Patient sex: M
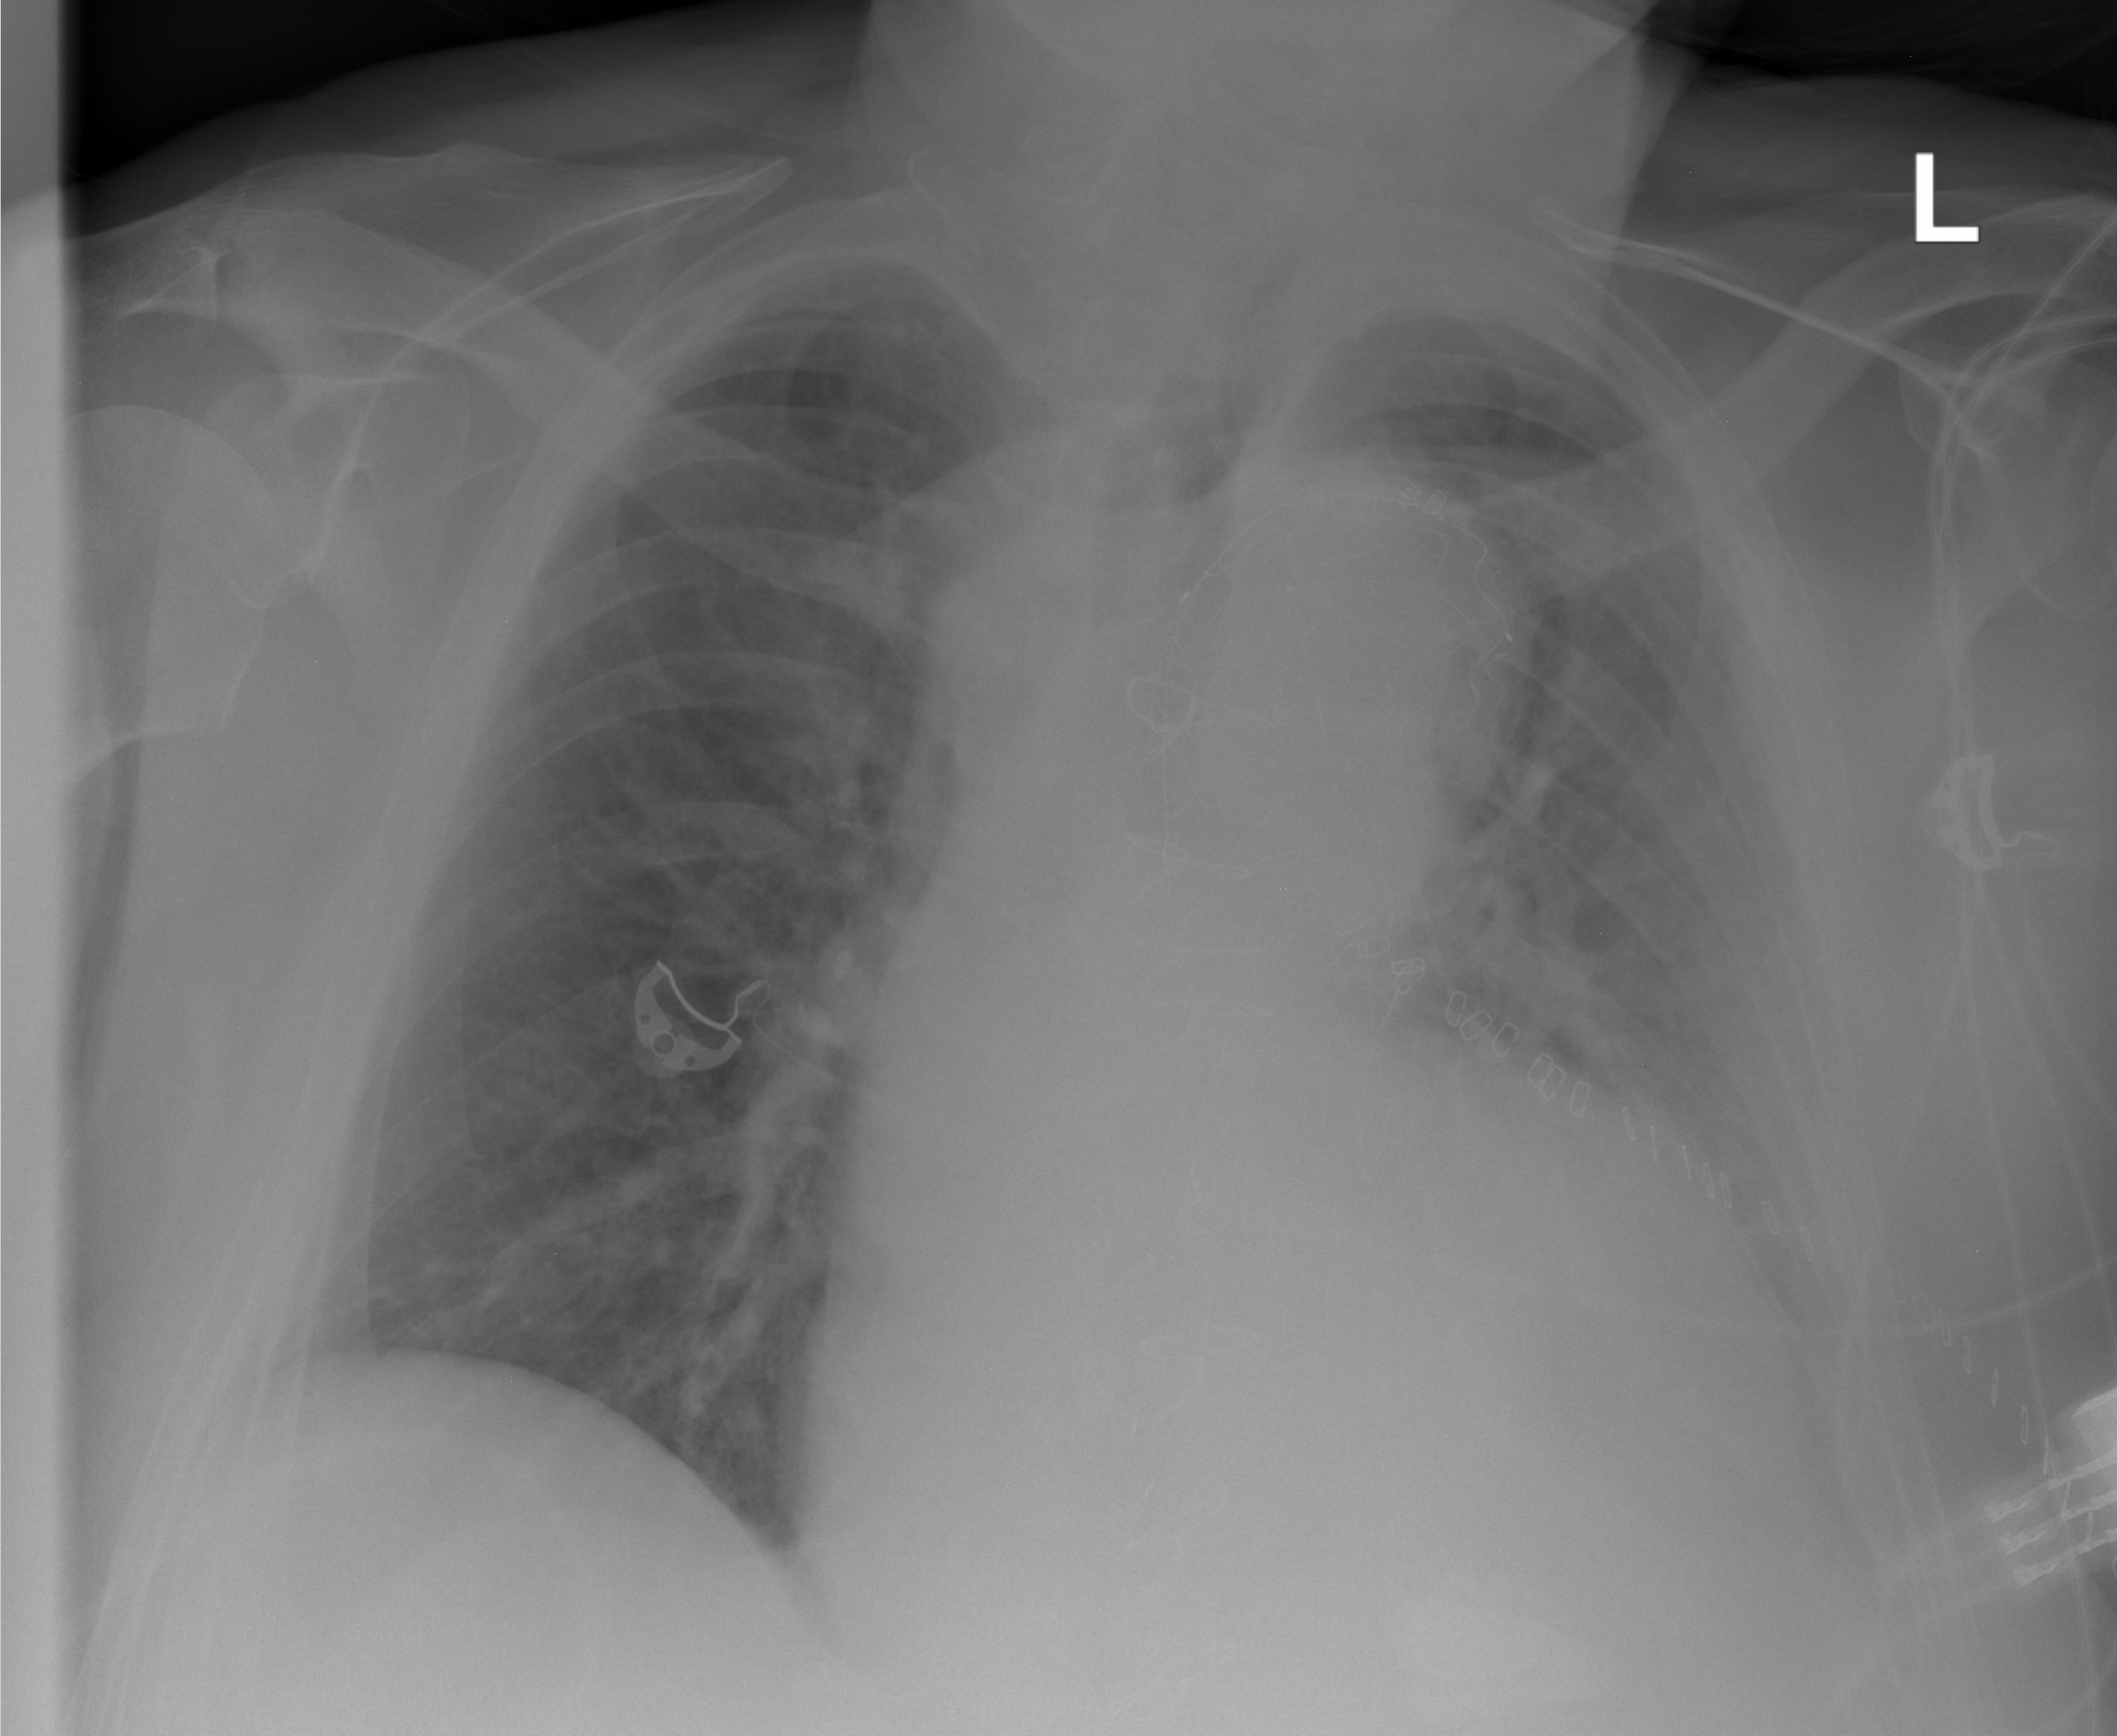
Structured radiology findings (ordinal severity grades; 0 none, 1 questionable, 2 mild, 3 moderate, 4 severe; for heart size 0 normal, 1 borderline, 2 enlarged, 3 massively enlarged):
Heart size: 2
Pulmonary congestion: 2
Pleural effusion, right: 0
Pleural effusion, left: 2
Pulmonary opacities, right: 0
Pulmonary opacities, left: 1
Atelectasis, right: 0
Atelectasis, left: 2